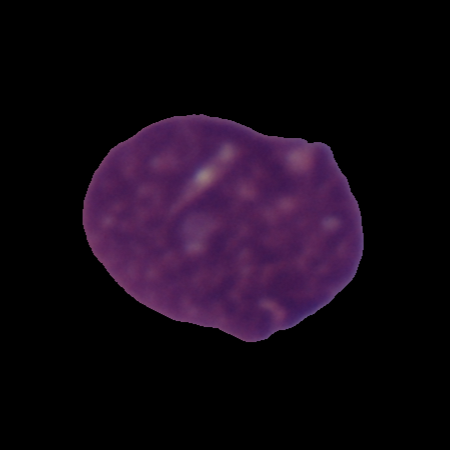
Label: cancer